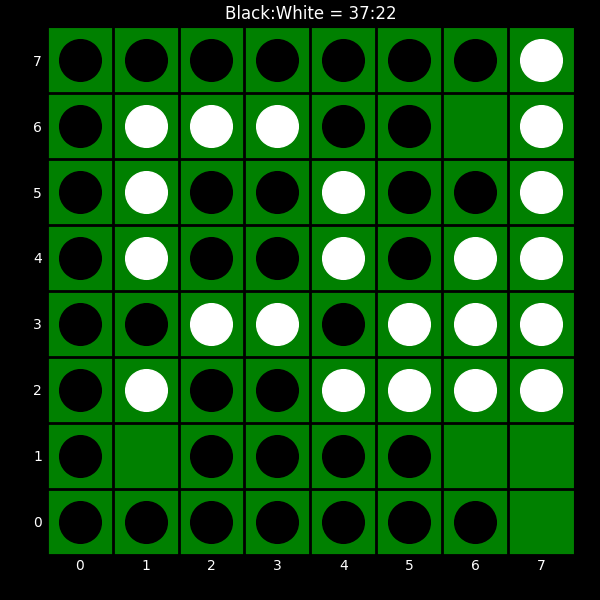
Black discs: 37
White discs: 22